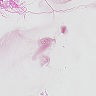
Metastatic tissue present: no